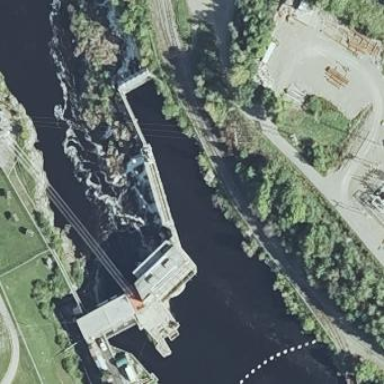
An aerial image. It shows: Dam along waterway.